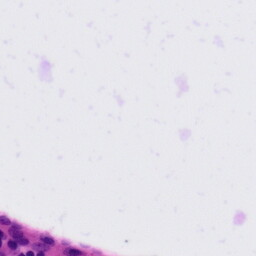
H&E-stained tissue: Tonsil